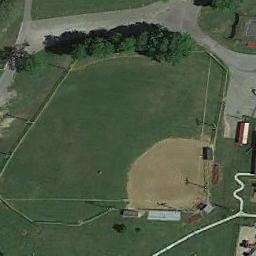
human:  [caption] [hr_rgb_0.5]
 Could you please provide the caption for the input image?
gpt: A baseball diamond on the lawn with some trees .

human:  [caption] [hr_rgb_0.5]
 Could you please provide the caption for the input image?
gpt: A baseball diamond is next to some trees by the road .

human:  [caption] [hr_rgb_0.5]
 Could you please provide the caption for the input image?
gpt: There is a trail leading to this baseball field .

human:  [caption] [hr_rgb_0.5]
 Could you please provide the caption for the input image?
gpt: There is a baseball diamond in the grass along the roads .

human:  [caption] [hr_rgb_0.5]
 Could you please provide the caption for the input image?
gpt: Many trees are near the baseball diamond .